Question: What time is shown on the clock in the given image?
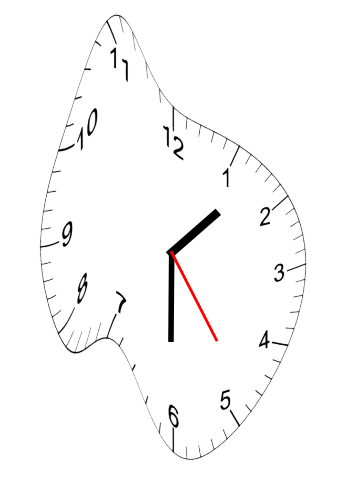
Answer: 01:30:24